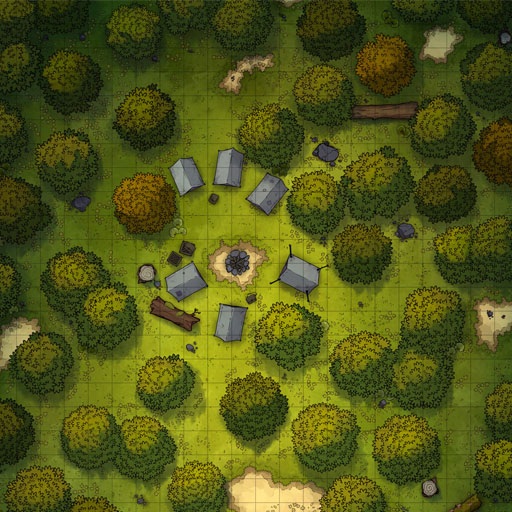
A D&D Grid Map forest camp (Small Camp Map)